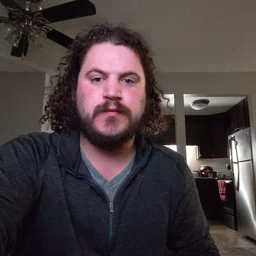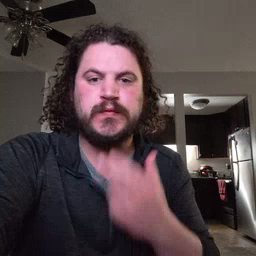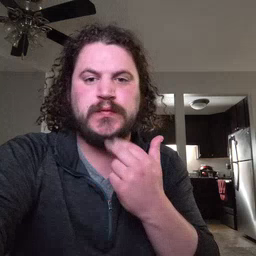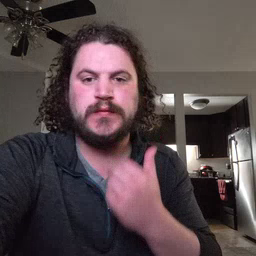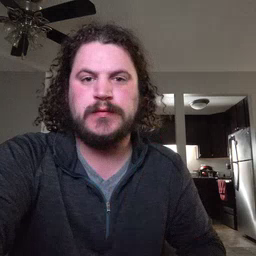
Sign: cute